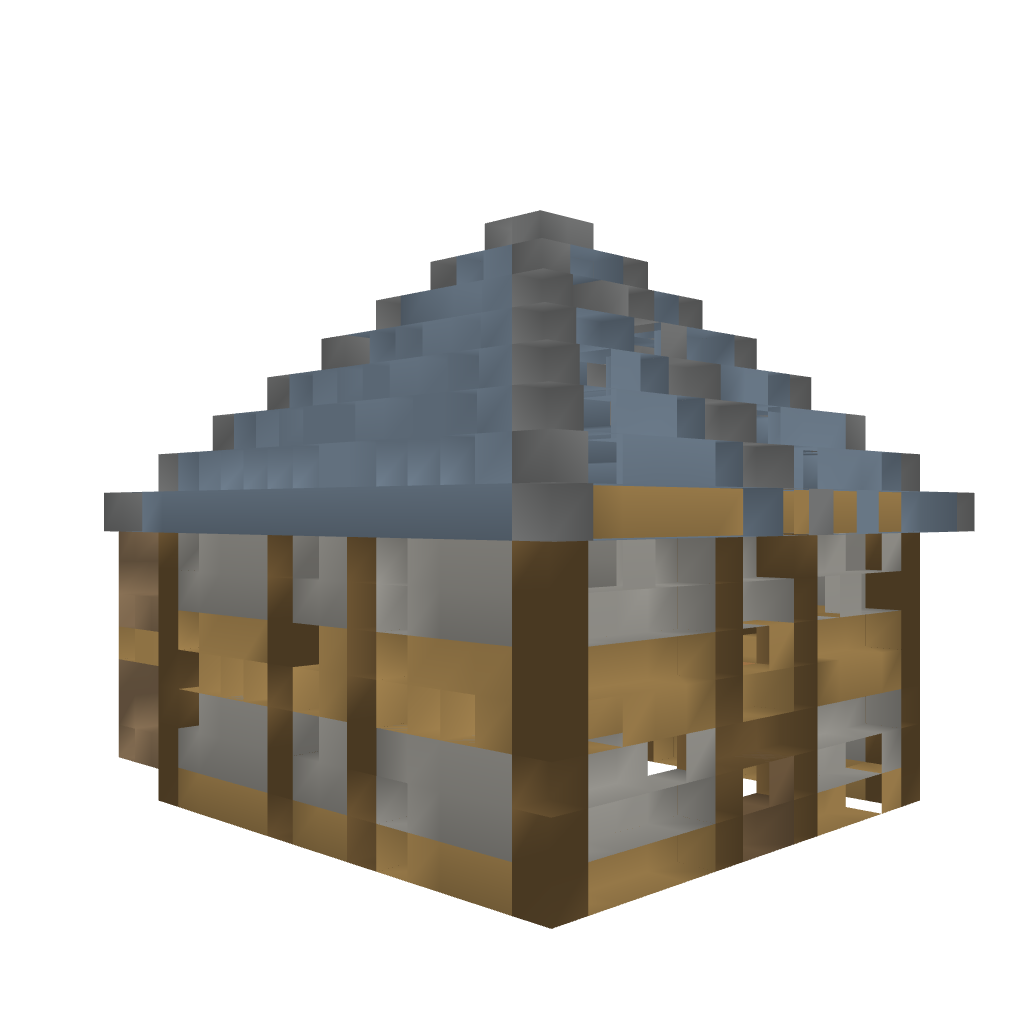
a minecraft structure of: Just A House